Question: Is that bootstrap's own thing that he/she/it uses to do something? Or is that an abnormal behavior? I see that in my of whereas I didn't wrote it in my markup. See this screenshot:

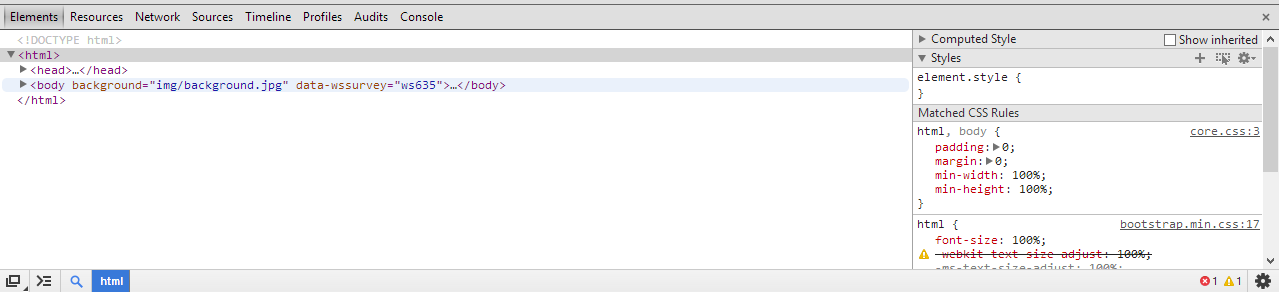
Answer: I believe that little tag is being added by the "Webpage Screenshot" extension.
On my computer, I went to chrome://extensions/ then disabled "Webpage Screenshot Capture" and the data-wssurvey attribute disappeared.
Also, there was a javascript error message appearing in the console for every page I loaded, and that went away after disabling the webpage screenshot capture extension.